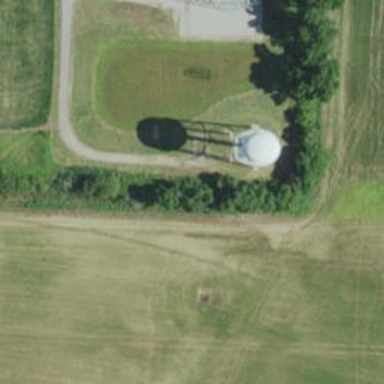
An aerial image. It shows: Water tower that is man-made.